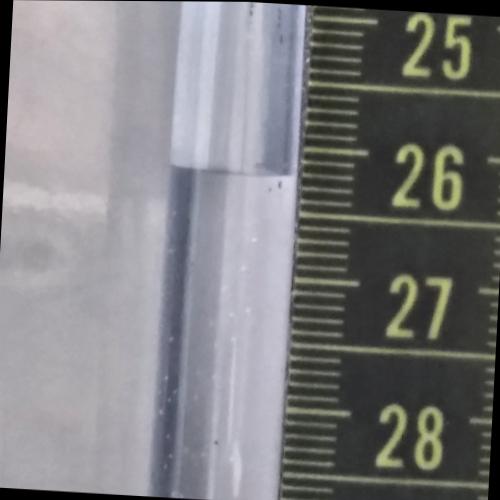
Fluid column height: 26.2 cm